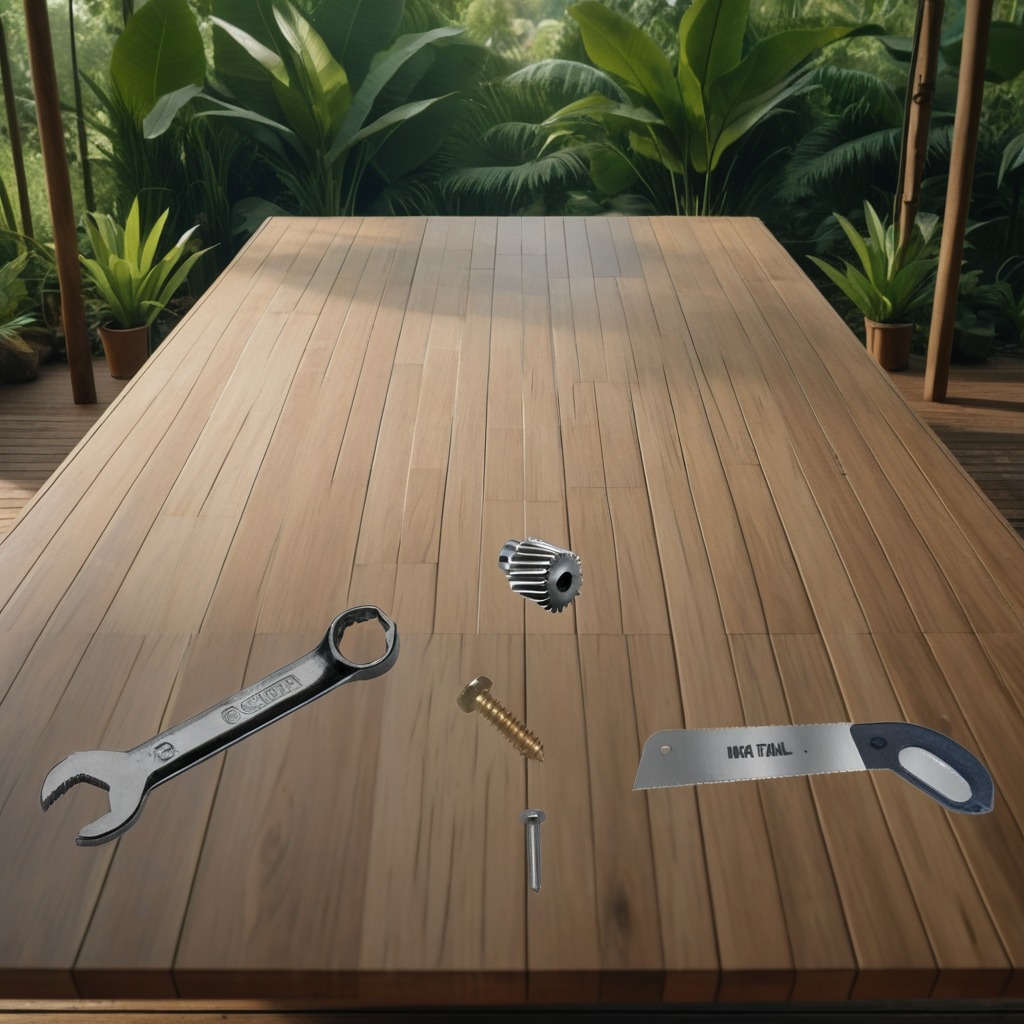
A steel gear with teeth, a metal machine screw, an iron nail, a handheld metal saw, and a wrench are lying on a wooden table inside a jungle field workshop tent.